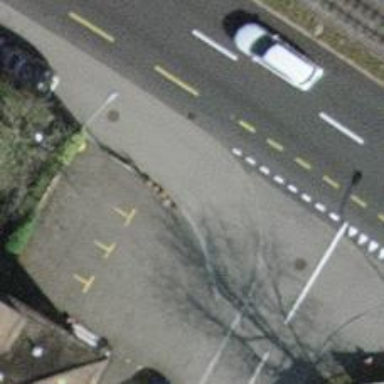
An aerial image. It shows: Post box.